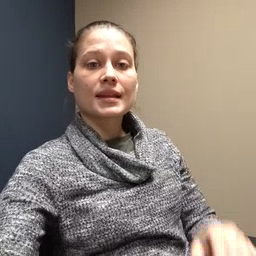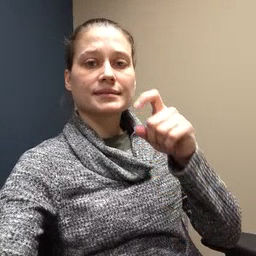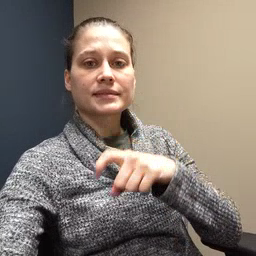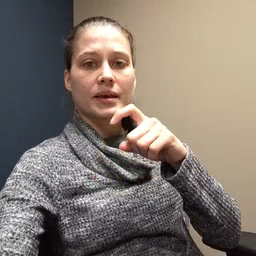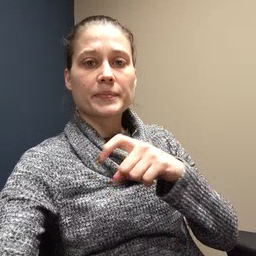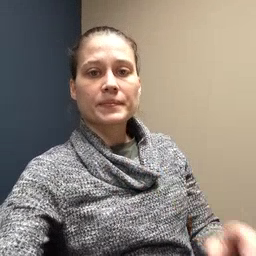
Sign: time